Field crop: tomato
Growth stage: 1
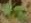
Species: solanum